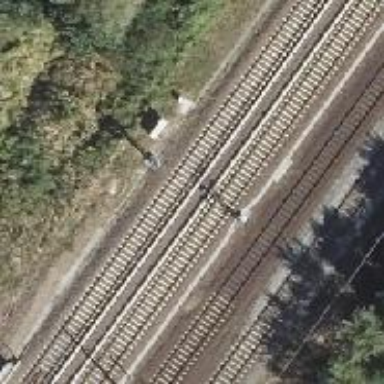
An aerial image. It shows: Railway signal.